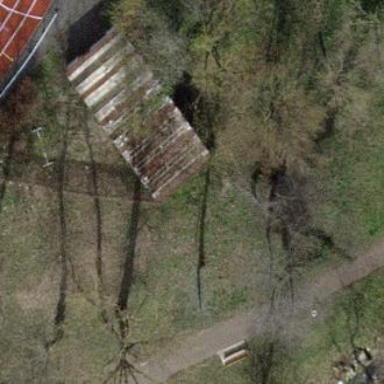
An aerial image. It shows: Shed building.